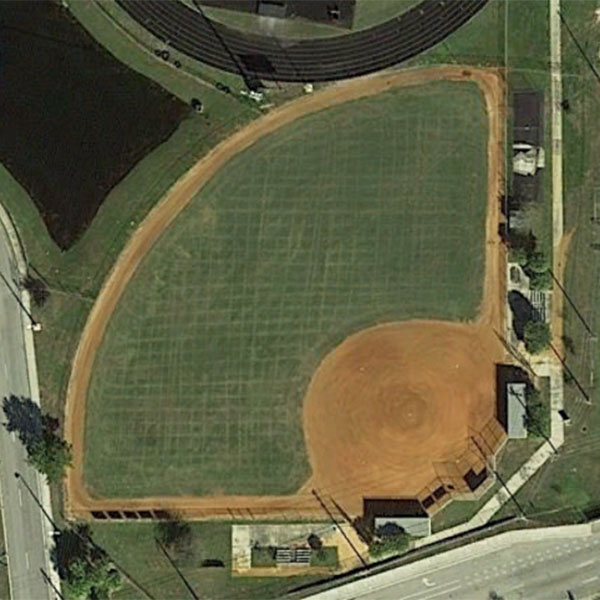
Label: BaseballField